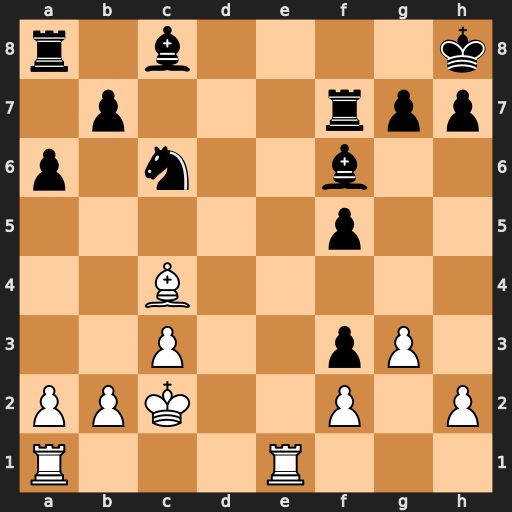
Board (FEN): r1b4k/1p3rpp/p1n2b2/5p2/2B5/2P2pP1/PPK2P1P/R3R3
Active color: w
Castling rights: -
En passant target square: -
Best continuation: Re8+ Rf8 Rxf8#